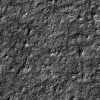
Atmospheric dust classification: not_dusty